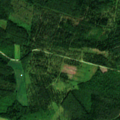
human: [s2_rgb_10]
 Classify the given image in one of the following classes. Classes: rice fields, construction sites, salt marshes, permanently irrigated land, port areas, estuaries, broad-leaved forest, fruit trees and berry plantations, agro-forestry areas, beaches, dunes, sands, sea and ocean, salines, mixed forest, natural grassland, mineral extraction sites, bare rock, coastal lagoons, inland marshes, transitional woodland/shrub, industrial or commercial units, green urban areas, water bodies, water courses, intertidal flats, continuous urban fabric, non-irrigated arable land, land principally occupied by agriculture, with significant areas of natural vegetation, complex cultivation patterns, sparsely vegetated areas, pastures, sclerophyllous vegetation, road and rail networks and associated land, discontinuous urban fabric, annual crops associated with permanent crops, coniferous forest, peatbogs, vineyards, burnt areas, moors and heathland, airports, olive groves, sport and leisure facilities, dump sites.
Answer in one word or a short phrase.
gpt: non-irrigated arable land, coniferous forest, mixed forest